Question: I'm trying to follow this <URL> with some tiny differences on my system
- -
I have only one app as it's named in tutorial- todo. I'm trying to display app on django's admin interface but i can't manage to do that.
When i type python manage.py syncdb command on terminal, It gives me this error message:

Below you can see my project's files.
---
'''
# -*- coding: utf-8 -*-
from django.db import models
from django.contrib import admin
admin.autodiscover()
# Create your models here.
# For this application, we will need two models:
# one representing a list,
# and one representing an item in a list.
# this class will be a database table named list
class List(models.Model):
title = models.CharField(max_length=250, unique=True)
# __str__ method is like toString() in java
def __str__(self):
return self.title
class Meta:
ordering = ['title']
class Admin:
pass
# i need this for Item Class
import datetime
PRIORITY_CHOICES = (
(1, 'Low'),
(2, 'Normal'),
(3, 'High'),
)
# this class will be a database table named item
class Item(models.Model):
# this will create a charfield column named "title" in database
title = models.CharField(max_length=250)
# created_date will be a DATETIME column in the database
# datetime.datetime.now is a standard Python function
created_date = models.DateTimeField(default=datetime.datetime.now)
# default priority level will be 2 as in "Normal" in PRIORITY_CHOICES
# using choices argument as choices=PRIORITY_CHOICES , Django will allow only 1,2 and 3 as we want to
priority = models.IntegerField(choices=PRIORITY_CHOICES, default=2)
# this will create a boolean column named "completed" in database
completed = models.BooleanField(default=False)
todo_list = models.ForeignKey(List)
def __str__(self):
return self.title
class Meta:
# We have specified that list items should be ordered by two columns: priority and title.
# The - in front of priority tells Django to use descending order for the priority column,
# so Django will include ORDER BY priority DESC title ASC in its queries whenever it deals with list items.
ordering = ['-priority', 'title']
class Admin:
pass
'''
---
'''
DATABASES = {
'default': {
'ENGINE': 'django.db.backends.sqlite3',
'NAME': '/Users/ihtechnology/Desktop/envi/db_gtd/sqlite3.db',
'USER': '', # Not used with sqlite3.
'PASSWORD': '', # Not used with sqlite3.
'HOST': '',
'PORT': '',
}
}
INSTALLED_APPS = (
'django.contrib.auth',
'django.contrib.contenttypes',
'django.contrib.sessions',
'django.contrib.sites',
'django.contrib.messages',
'django.contrib.staticfiles',
# Uncomment the next line to enable the admin:
'django.contrib.admin',
# Uncomment the next line to enable admin documentation:
'django.contrib.admindocs',
# I ADDED MY APPLICATION HERE SO IN CAN BE INSTALLED INTO PROJECT AS OTHER DEFAULT DJANGO APPS
'todo',
)
'''
---
'''
from django.conf.urls import patterns, include, url
# Uncomment the next two lines to enable the admin:
from django.contrib import admin
admin.autodiscover()
urlpatterns = patterns('',
# Uncomment the admin/doc line below to enable admin documentation:
# url(r'^admin/doc/', include('django.contrib.admindocs.urls')),
# Uncomment the next line to enable the admin:
url(r'^admin/', include(admin.site.urls)),
)
'''
---
'''
from todo.models import List
from todo.models import Item
from django.contrib import admin
admin.site.register(List)
admin.site.register(Item)
'''
---
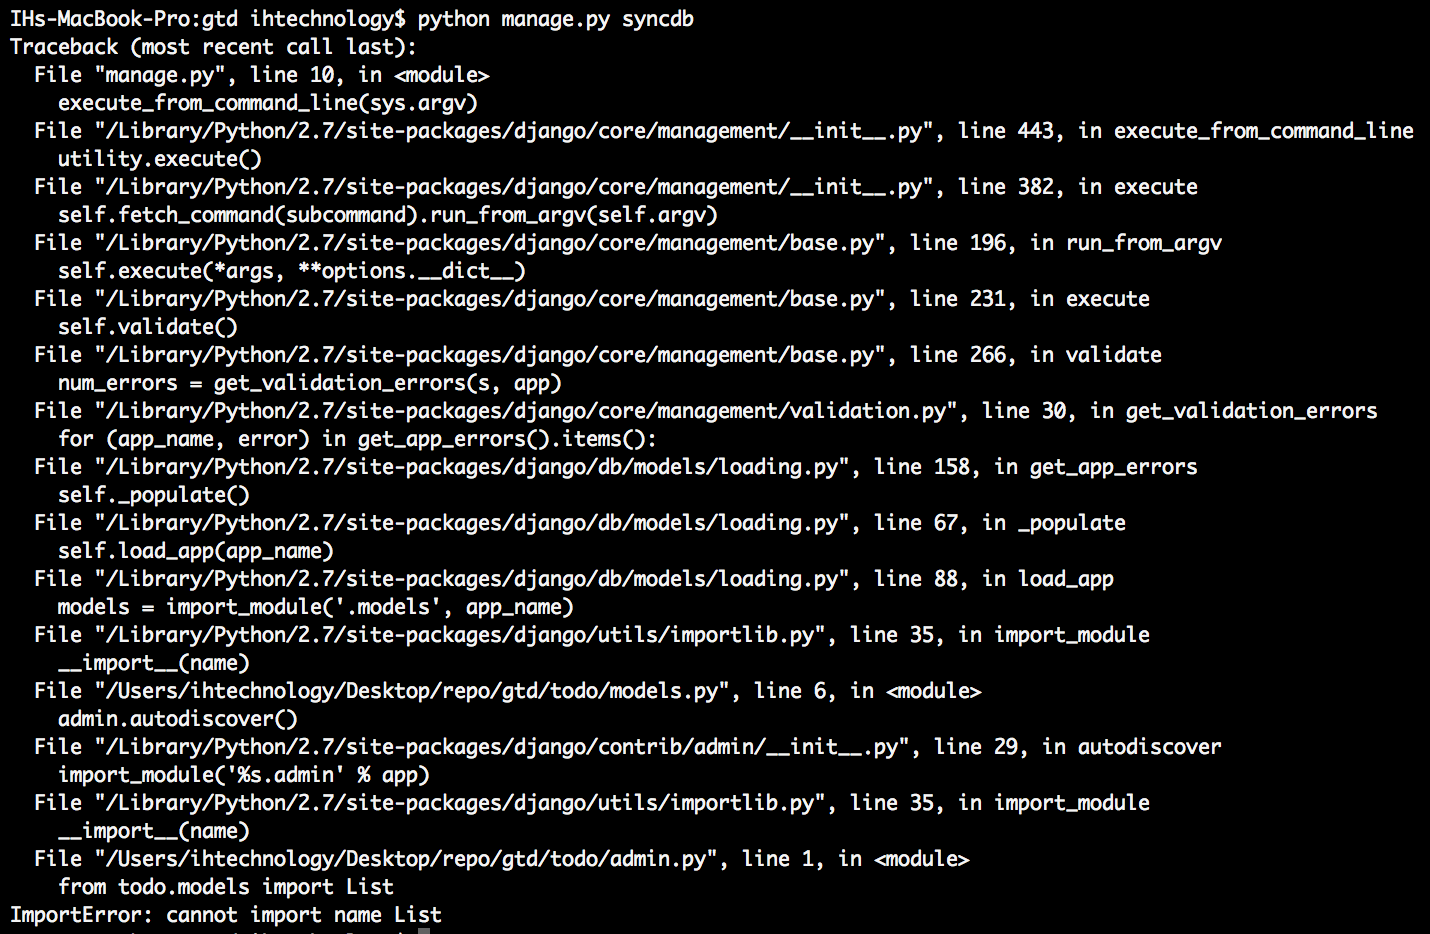
Answer: The problem is that you're running 'admin.autodiscover()' from within your 'models' module, so the following happens during that call:
1. Django looks for all admin modules in all installed apps, imports them
2. Imports at the top of admin modules are of course run right when each admin is imported
3. The admin module imports from todo.models import List (presumably)
4. The todo.models module isn't available yet, because it was still being imported by load_app (6th frame from the bottom of your traceback) when admin.autodiscover() was run (3rd frame from the bottom of your traceback)
tl;dr
You just have a circular import, but I wanted to explain it so that it was clear why.
### Solution
Move 'admin.autodiscover()' to your main 'urls' module.